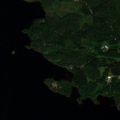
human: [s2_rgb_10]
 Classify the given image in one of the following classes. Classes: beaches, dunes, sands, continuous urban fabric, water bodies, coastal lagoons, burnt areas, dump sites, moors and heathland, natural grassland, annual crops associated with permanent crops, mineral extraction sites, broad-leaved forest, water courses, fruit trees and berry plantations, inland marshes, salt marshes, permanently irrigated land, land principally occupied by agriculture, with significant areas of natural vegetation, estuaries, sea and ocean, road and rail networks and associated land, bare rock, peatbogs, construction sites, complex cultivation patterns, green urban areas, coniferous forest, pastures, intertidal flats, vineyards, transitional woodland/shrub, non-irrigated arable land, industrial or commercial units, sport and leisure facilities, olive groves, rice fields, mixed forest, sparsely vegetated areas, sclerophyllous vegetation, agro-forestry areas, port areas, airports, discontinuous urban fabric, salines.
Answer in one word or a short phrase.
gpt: coniferous forest, mixed forest, water bodies